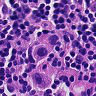
Metastatic tissue present: yes